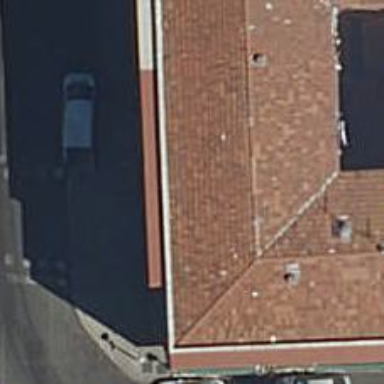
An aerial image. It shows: Car repair shop.